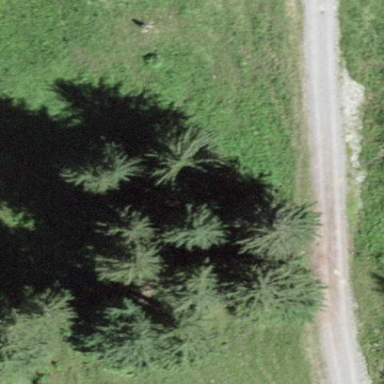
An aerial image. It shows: Forest area.